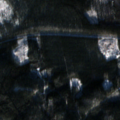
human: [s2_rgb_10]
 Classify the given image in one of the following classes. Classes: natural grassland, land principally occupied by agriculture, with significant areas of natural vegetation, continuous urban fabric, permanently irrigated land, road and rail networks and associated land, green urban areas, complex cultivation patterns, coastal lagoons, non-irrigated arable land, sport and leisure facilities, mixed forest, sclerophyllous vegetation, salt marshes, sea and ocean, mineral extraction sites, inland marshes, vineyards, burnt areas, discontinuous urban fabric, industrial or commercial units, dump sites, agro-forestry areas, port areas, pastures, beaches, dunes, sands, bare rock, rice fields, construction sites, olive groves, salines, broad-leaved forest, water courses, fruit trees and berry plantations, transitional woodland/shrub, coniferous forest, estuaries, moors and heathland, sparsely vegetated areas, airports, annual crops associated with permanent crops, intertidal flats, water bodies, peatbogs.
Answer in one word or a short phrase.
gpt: coniferous forest, mixed forest